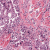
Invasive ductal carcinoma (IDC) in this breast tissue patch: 1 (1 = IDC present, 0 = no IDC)